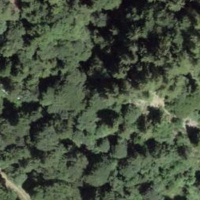
EUNIS habitat code: 44
Species observed at this site:
Teucrium scorodonia